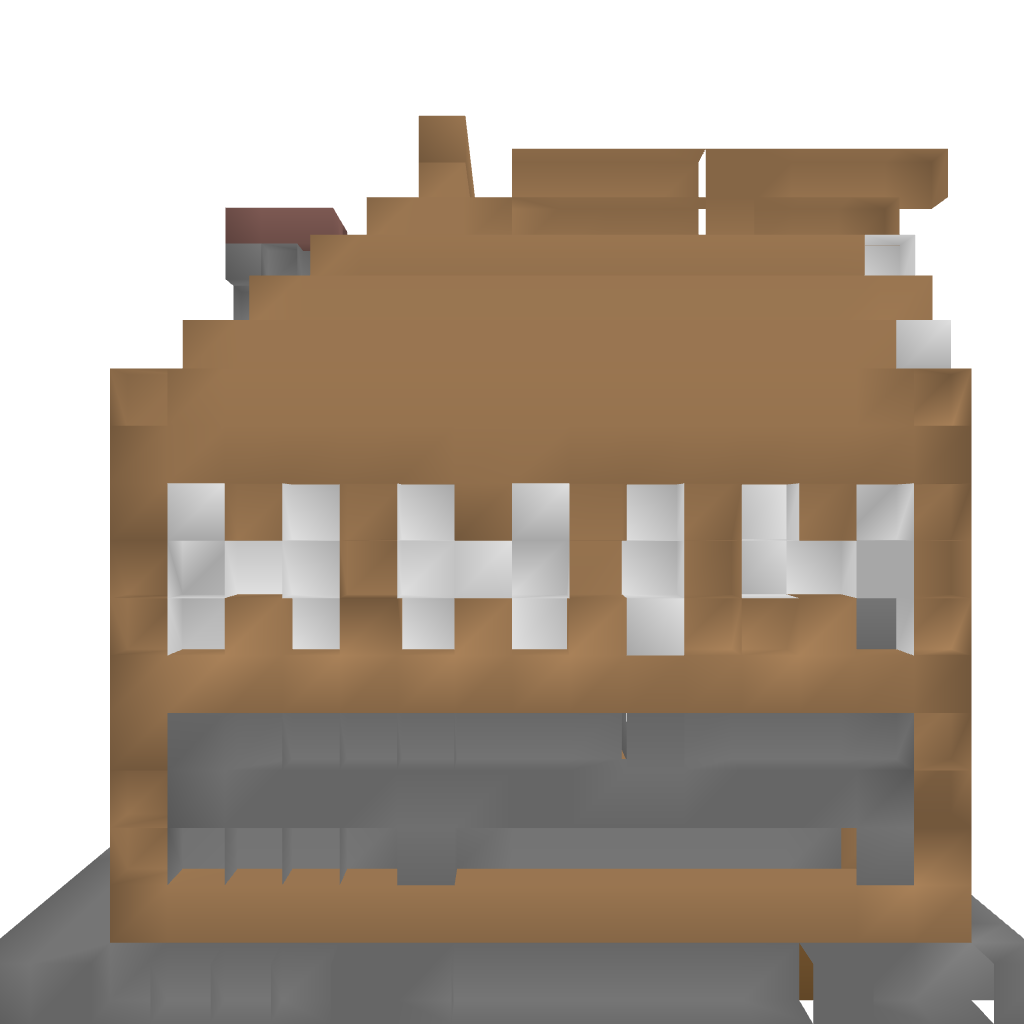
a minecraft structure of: German Tudor Style House good quality